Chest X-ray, PA view. Patient: 65 years old, sex M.
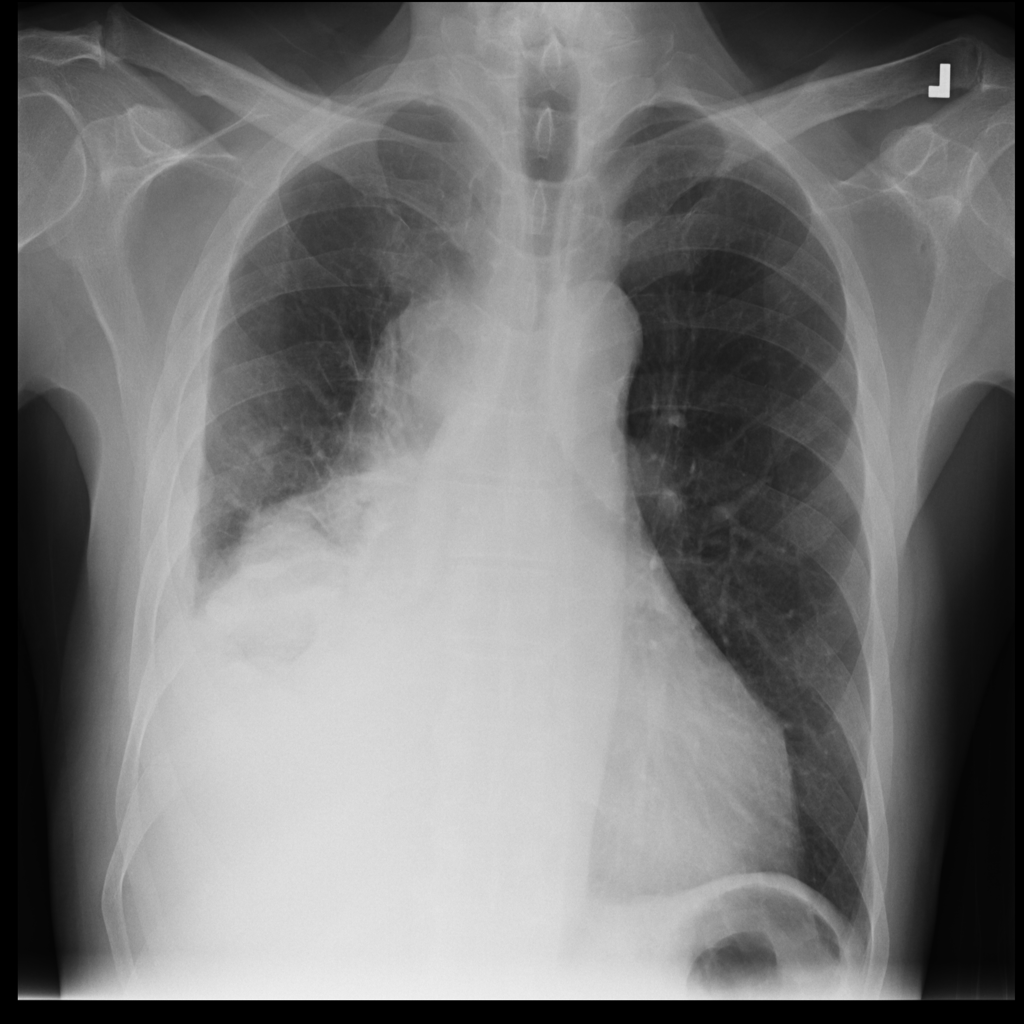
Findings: Consolidation, Mass, Pleural_Thickening